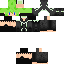
A male human skin with green skin, wearing blonde long hair dressed in a blue hoodie and black pants, featuring a closed mouth.